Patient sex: F
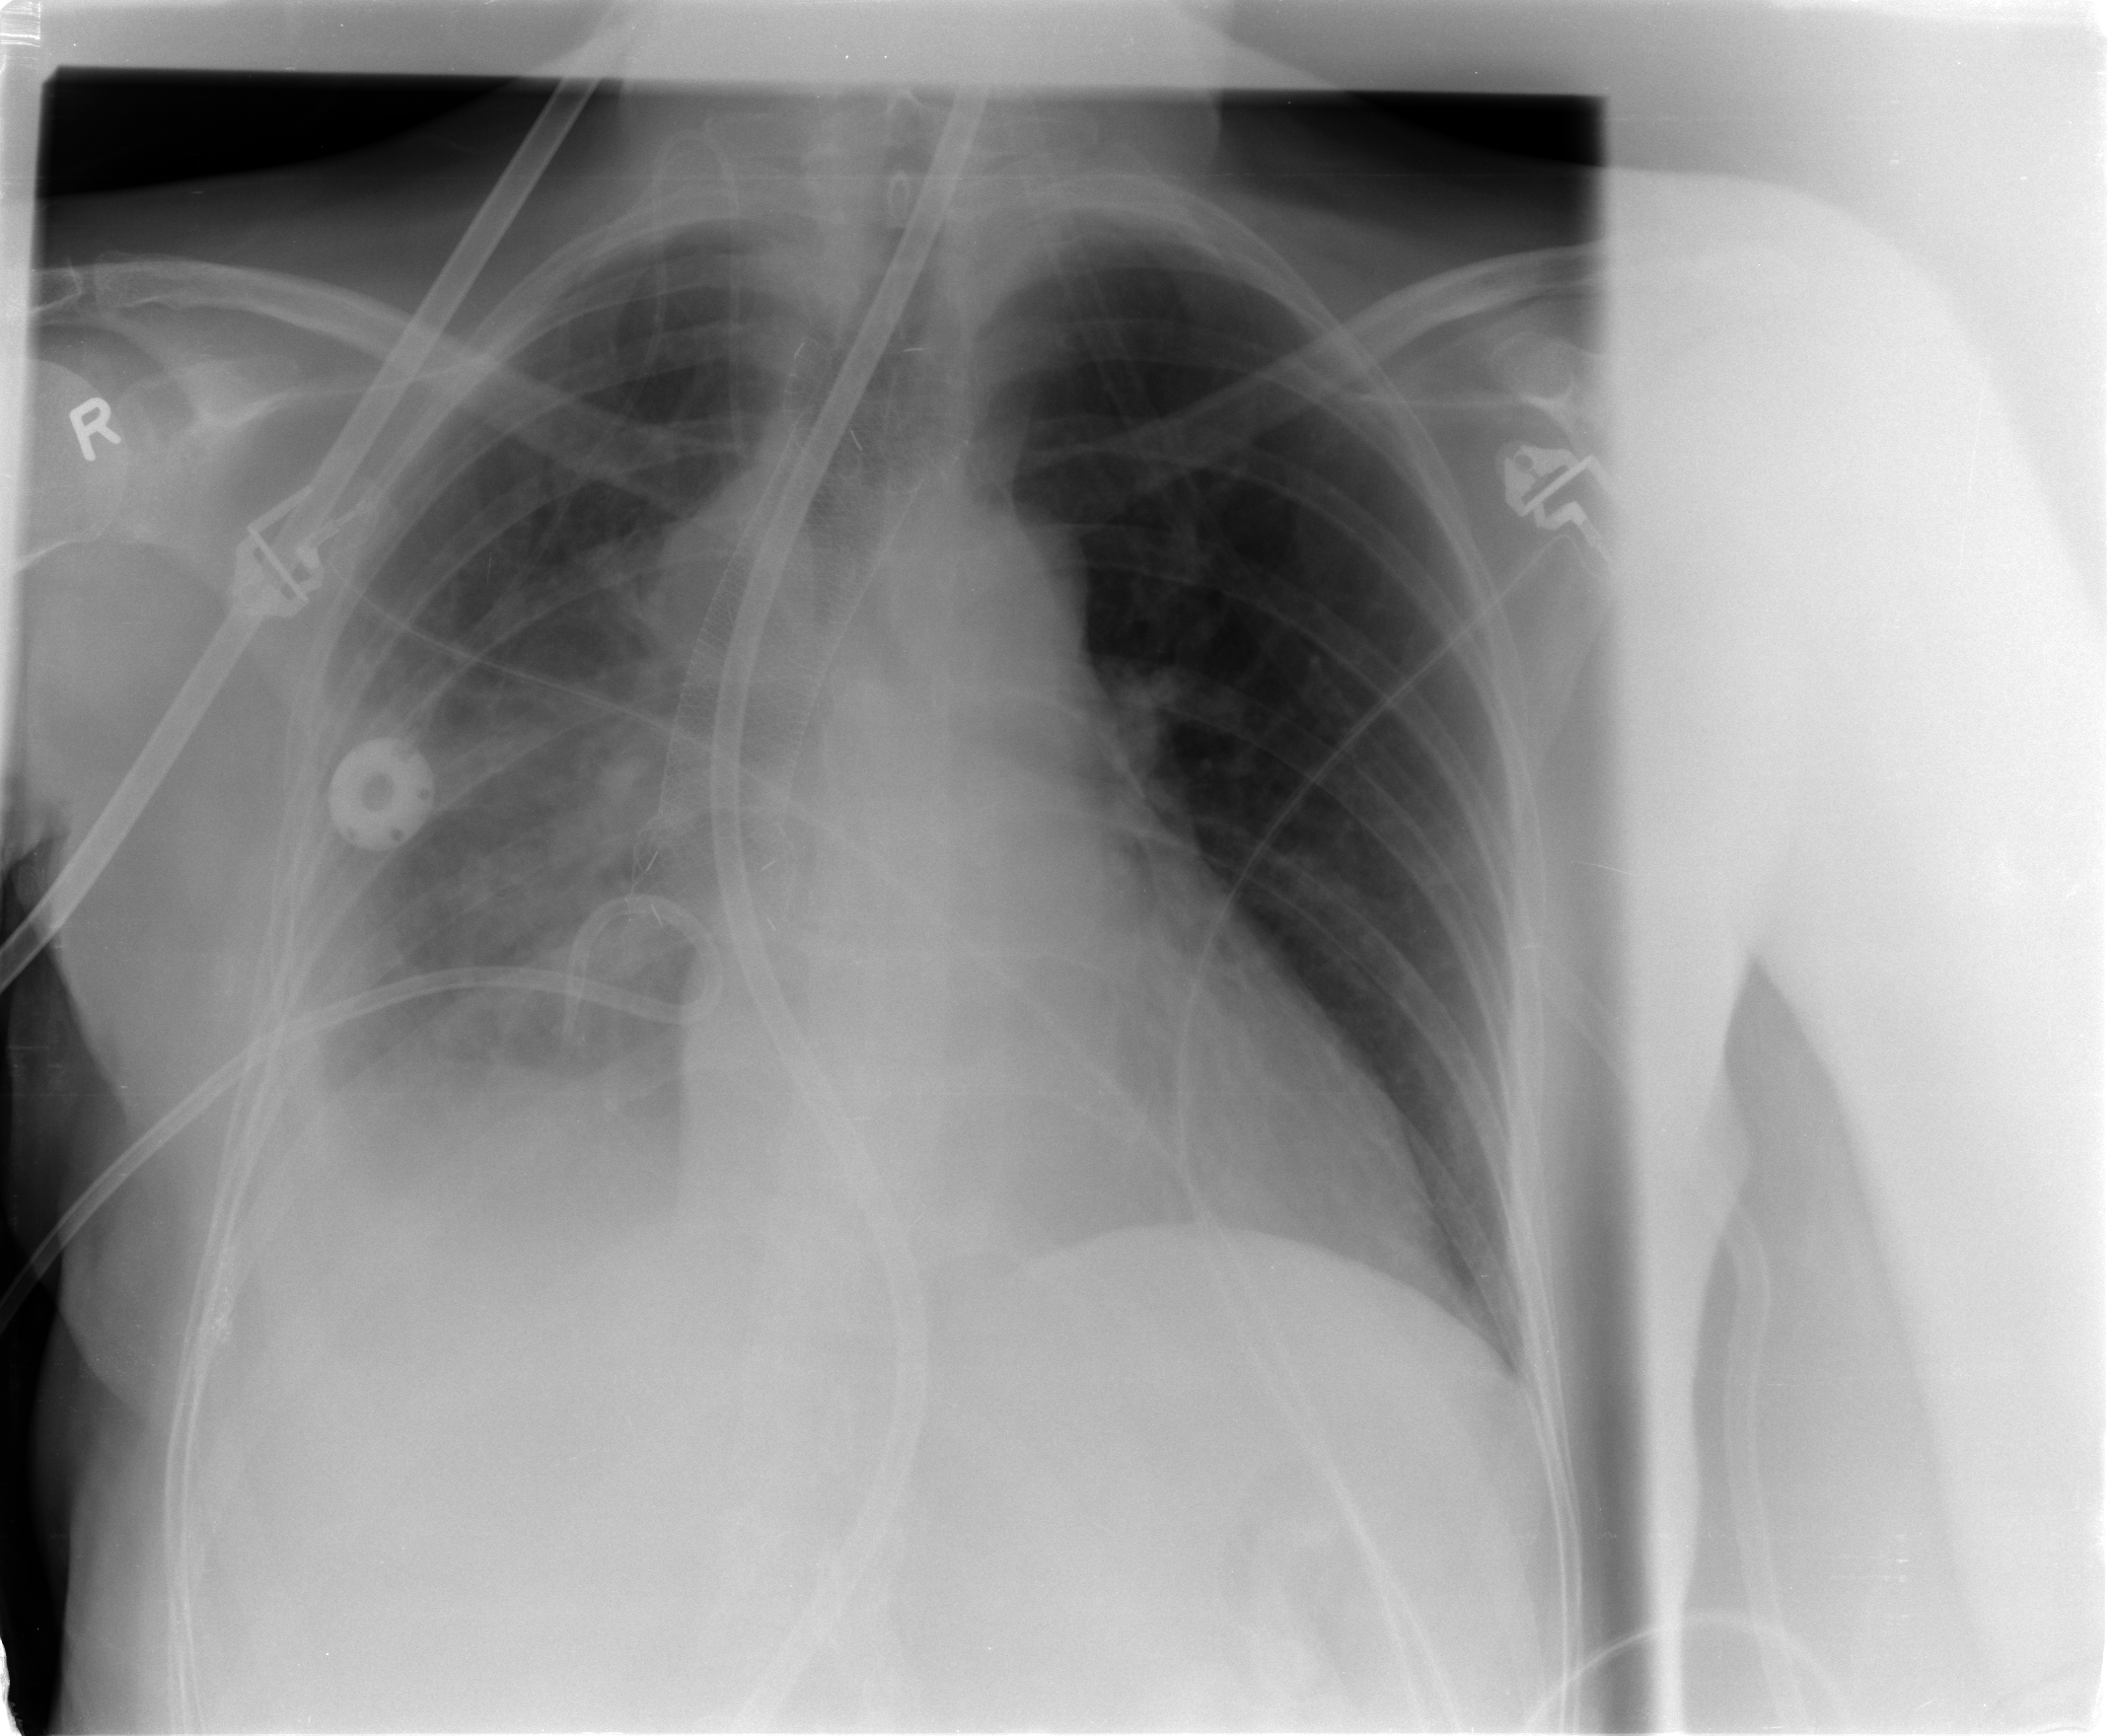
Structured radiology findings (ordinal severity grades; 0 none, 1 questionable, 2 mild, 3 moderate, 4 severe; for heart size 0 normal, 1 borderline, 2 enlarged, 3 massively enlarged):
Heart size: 0
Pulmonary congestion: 1
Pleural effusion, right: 3
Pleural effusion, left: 1
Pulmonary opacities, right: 1
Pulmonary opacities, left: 0
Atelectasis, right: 3
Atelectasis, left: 1